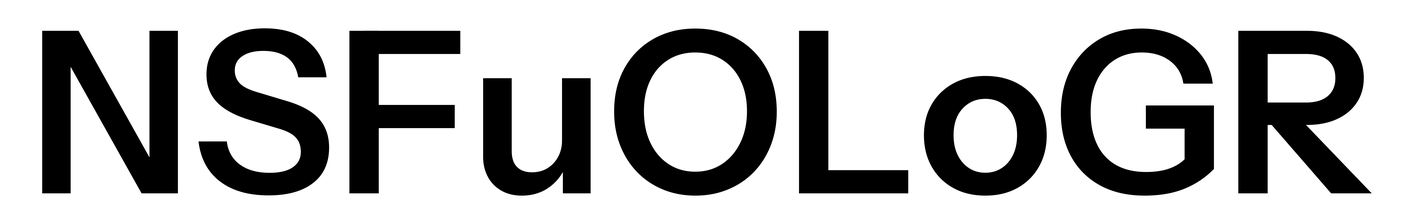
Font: InstrumentSans_SemiBold